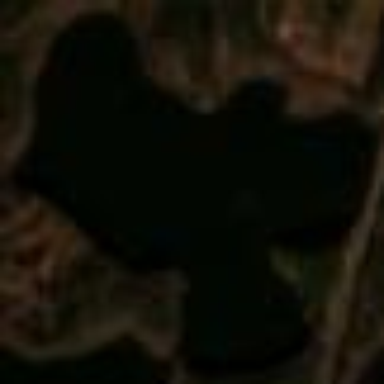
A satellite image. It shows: Lake with natural water.